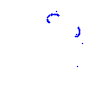
Particle: proton